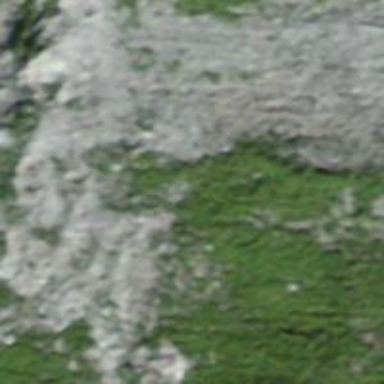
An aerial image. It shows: Natural cliff.